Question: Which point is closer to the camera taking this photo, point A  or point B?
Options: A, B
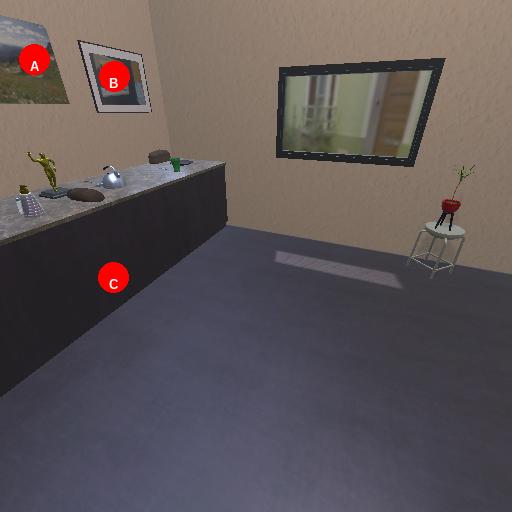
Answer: A